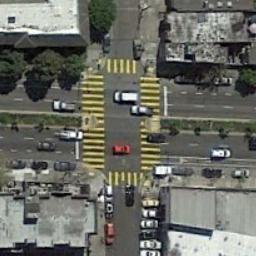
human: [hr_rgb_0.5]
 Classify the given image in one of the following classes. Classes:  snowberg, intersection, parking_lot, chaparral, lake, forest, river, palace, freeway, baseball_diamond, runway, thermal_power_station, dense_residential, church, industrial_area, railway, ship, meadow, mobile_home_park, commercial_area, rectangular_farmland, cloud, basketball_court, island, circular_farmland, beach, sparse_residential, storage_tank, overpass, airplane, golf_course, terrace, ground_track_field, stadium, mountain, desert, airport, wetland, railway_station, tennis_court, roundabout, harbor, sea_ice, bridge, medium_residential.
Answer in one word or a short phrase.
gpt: intersection